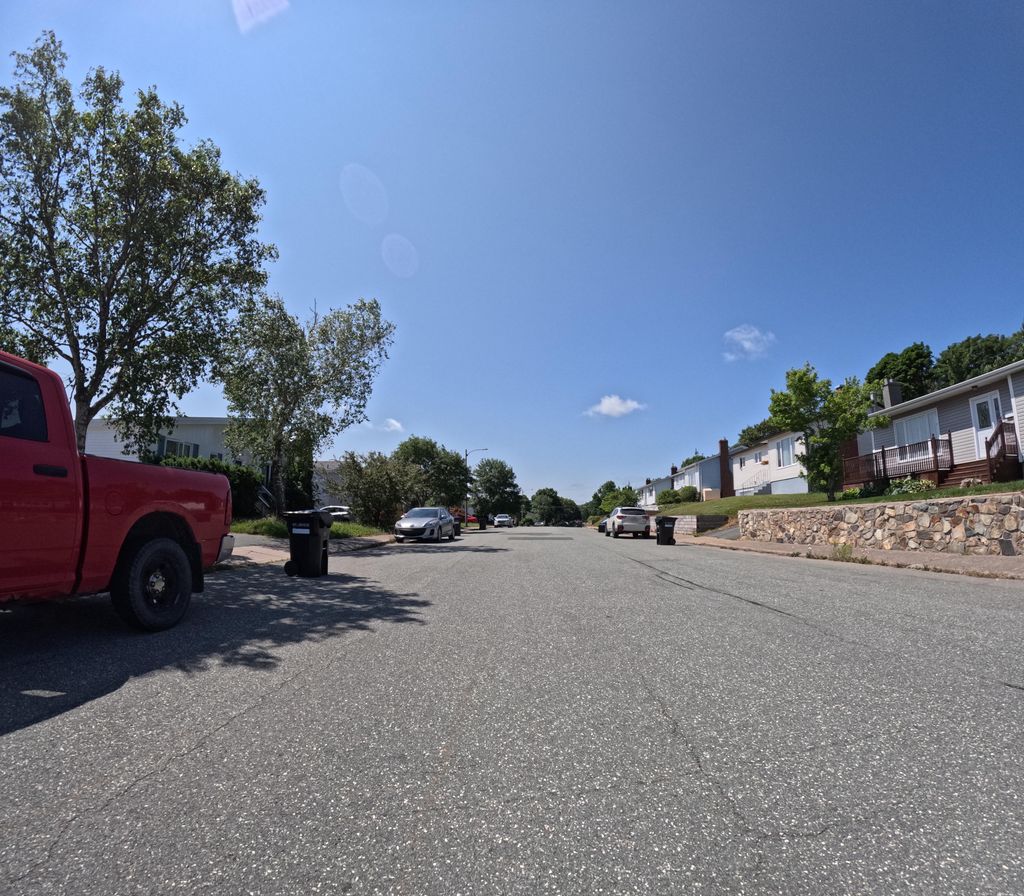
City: st_johns